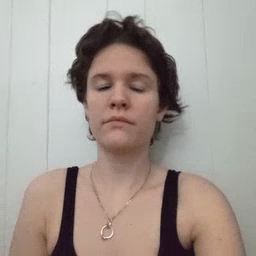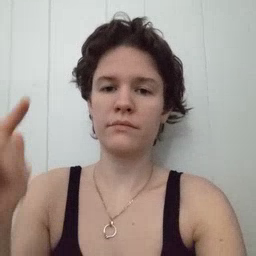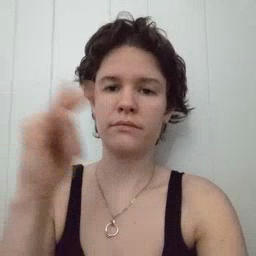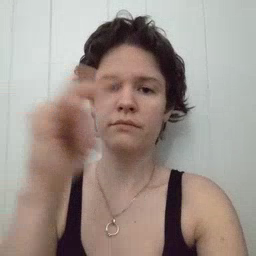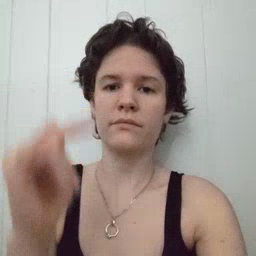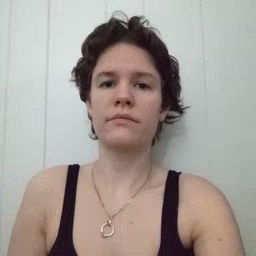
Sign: airplane